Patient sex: F
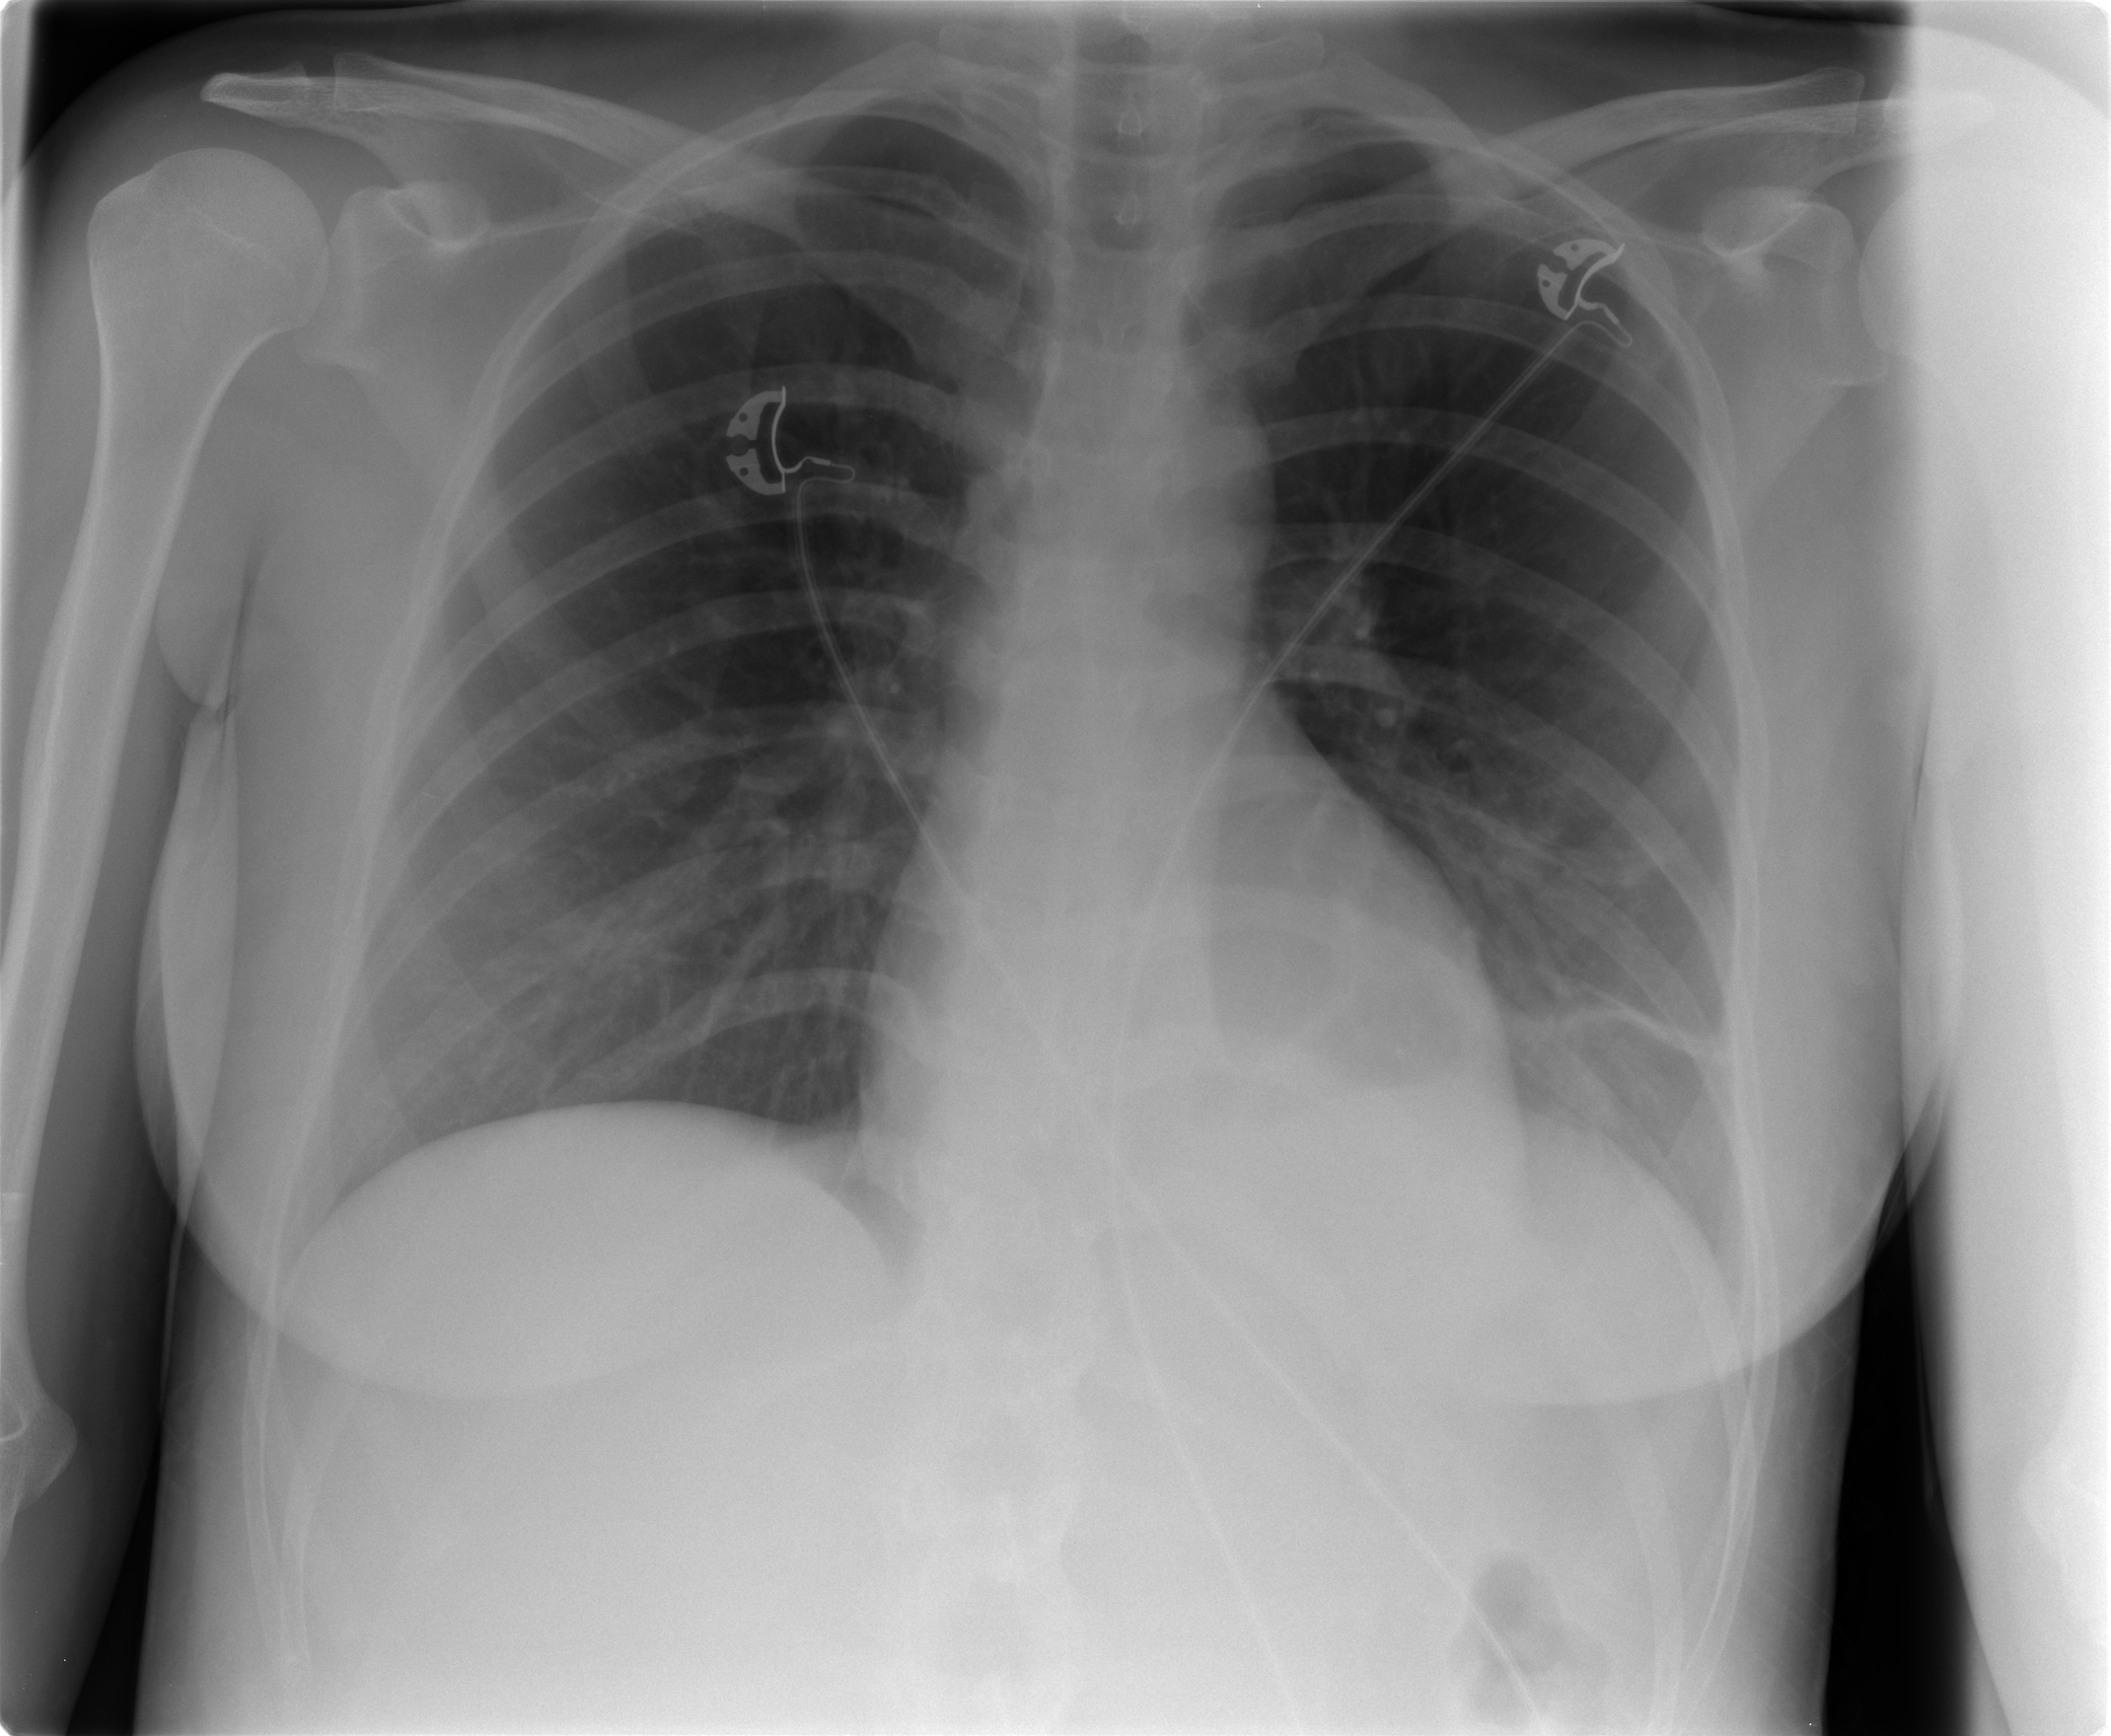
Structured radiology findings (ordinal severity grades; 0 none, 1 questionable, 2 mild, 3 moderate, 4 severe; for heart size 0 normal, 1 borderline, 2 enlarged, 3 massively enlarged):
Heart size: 0
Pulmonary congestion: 0
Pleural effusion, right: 0
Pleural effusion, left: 0
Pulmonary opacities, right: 0
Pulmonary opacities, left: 0
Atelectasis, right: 0
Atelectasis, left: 2